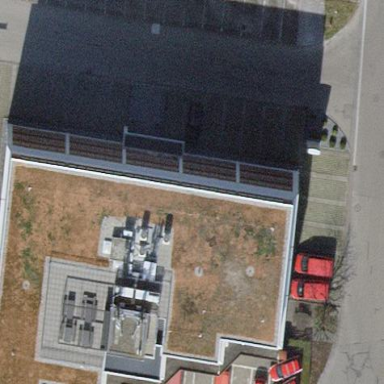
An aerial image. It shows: Industrial building.